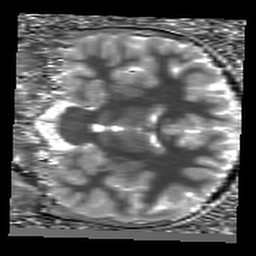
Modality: T1map
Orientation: coronal
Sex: female
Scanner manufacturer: siemens
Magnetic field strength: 3 T
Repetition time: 5 s
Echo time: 0.00355 s